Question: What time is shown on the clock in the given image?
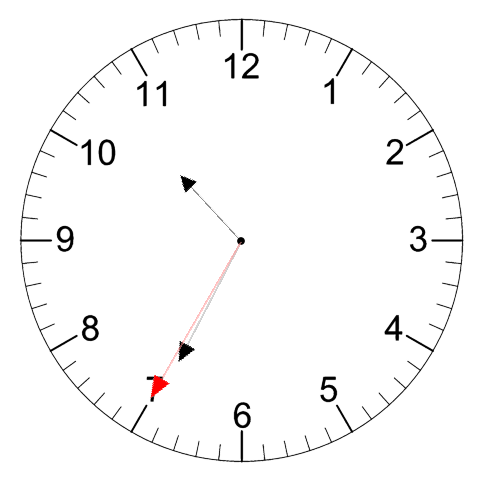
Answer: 10:34:35